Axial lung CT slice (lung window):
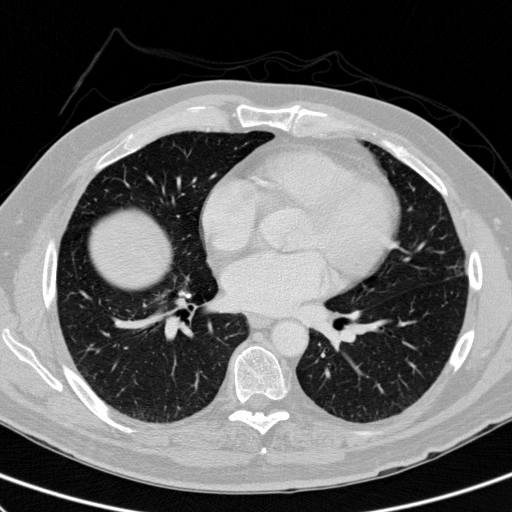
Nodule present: no